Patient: sex M, age 62
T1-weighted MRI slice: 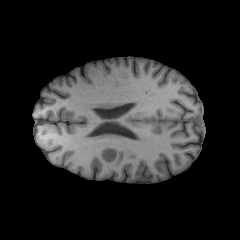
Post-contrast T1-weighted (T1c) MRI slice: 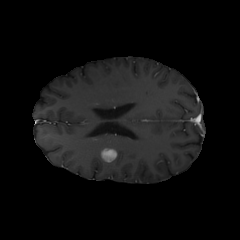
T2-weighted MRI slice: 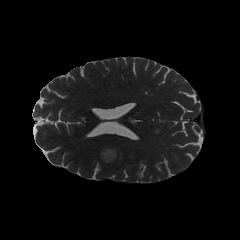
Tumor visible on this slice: yes
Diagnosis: Glioblastoma, IDH-wildtype
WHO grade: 4